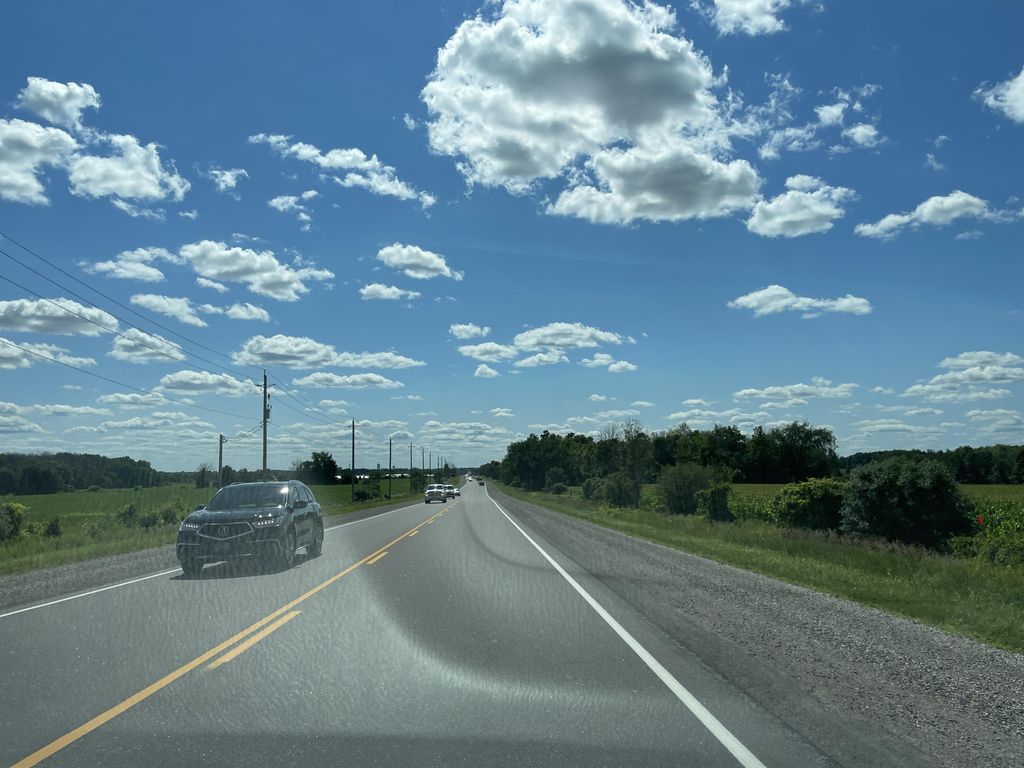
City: kitchener-waterloo